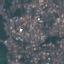
Label: Residential